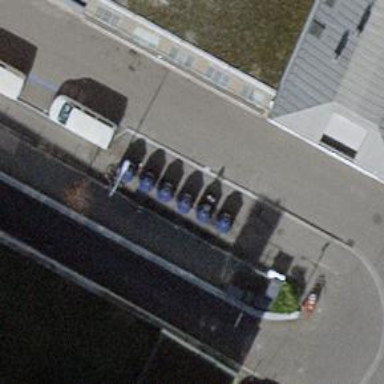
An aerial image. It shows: Recycling container at amenity designated for recycling.